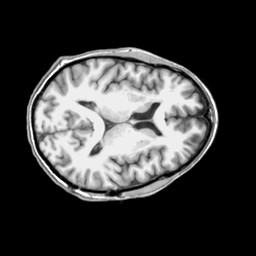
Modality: T1w
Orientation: axial
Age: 47
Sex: male
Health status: ill